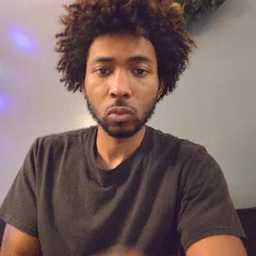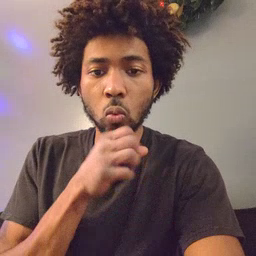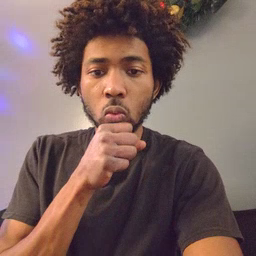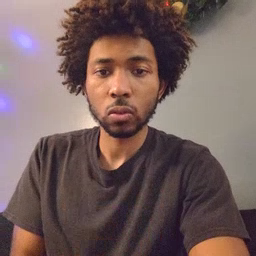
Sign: orange